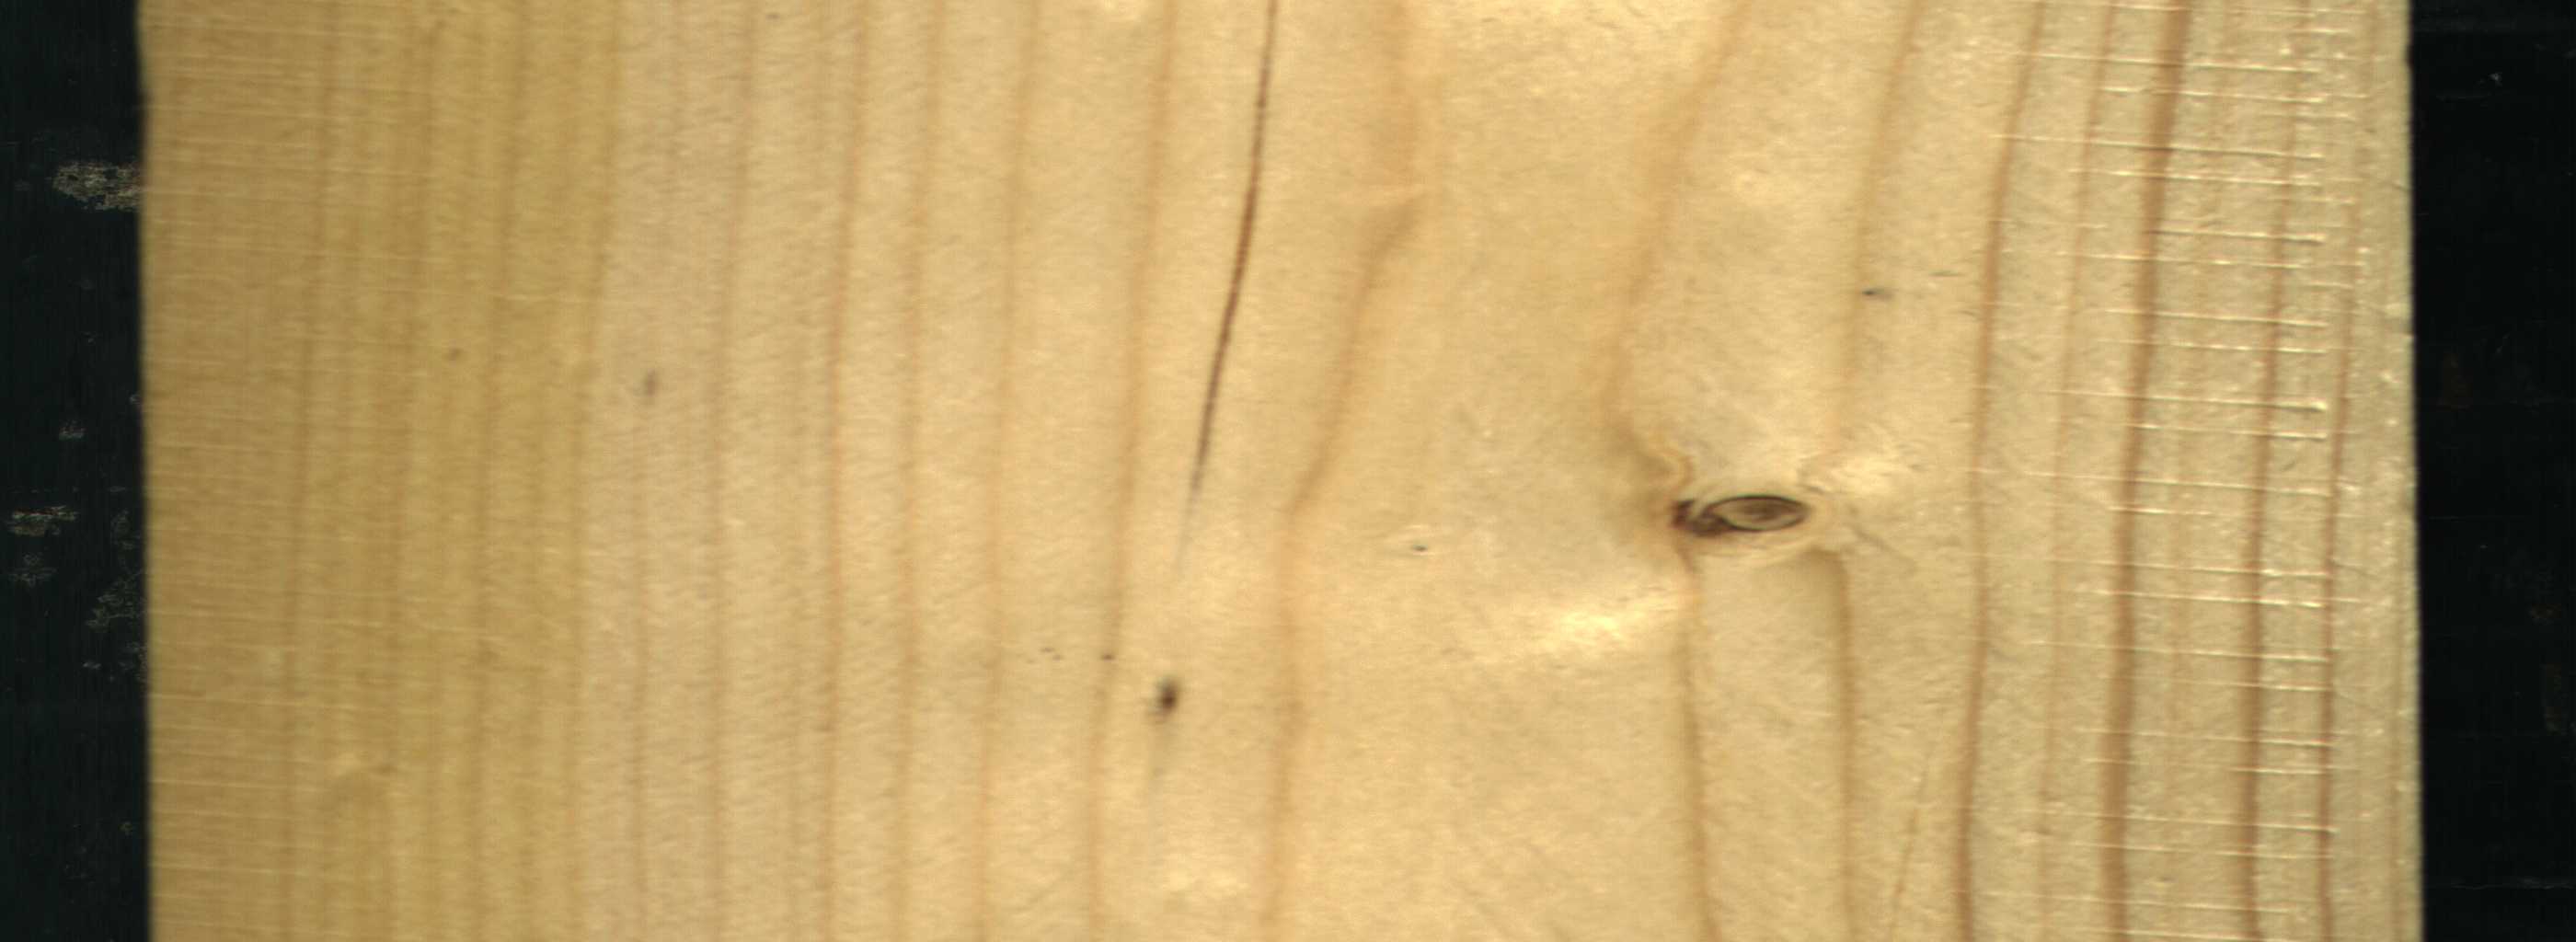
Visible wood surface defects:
Crack
Live_Knot